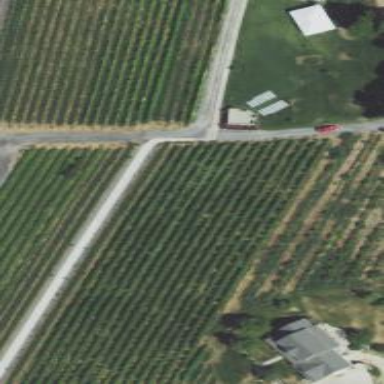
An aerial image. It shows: Vineyard where grapes are grown.